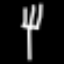
Label: fork